Question: I've been searching the Internet for a while and found nothing, so I'm turning to you guys.
I was wondering how you can do a button like this with CSS (On/Off button example):

I already tried something like this :
HTML :
'''
<a class="button_tooltip" href="#">On</a>
<a class="button_tooltip" href="#">Off</a>
'''
CSS:
'''
a {
color: #76daff;
display: inline-block;
padding: 8px 16px;
position: relative;
text-decoration: none;
}
a {
color: #76daff;
}
a.button_tooltip {
background: #ccc none repeat scroll 0 0;
color: black;
}
a.button_tooltip::after {
border-top-color: #cccccc;
}
a.button_tooltip::after {
border-left: 8px solid transparent;
border-right: 8px solid transparent;
border-top: 8px solid #ccc;
content: "";
margin-left: -8px;
}
a.button_tooltip {
background: #cccccc none repeat scroll 0 0;
color: #000000;
}
a.button_tooltip::after {
border-left: 8px solid transparent;
border-right: 8px solid transparent;
border-top: 8px solid #ccc;
content: "";
}
a.button_tooltip::after {
border-top-color: #cccccc;
}
'''
But only gave me the square without the little triangle underneath.
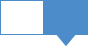
Answer: This is easily possible with 2 elements and using a pseudo element to get the arrow bit underneath to show.
It doesn't take a great deal of HTML/CSS to complete and can easily be changed to work as an input or as an '<a>' tag. Whatever your requirements are.
'''
$(document).ready(function() {
$('.btn').click(function() {
$('.btn').toggleClass('active');
});
});
'''
'''
.container {
width: 200px;
height: 100px;
}
.btn {
width: 100px;
height: 100px;
box-sizing: border-box;
border: 1px solid blue;
float: left;
cursor: pointer;
}
.active {
background: blue;
position: relative;
}
.active:before {
content: '';
position: absolute;
width: 50px;
height: 50px;
transform: rotate(45deg);
bottom: -10px;
left: 25px;
background: blue;
}
'''
'''
<script src="https://ajax.googleapis.com/ajax/libs/jquery/2.1.1/jquery.min.js"></script>
<div class="container">
<div class="btn"></div>
<div class="btn active"></div>
</div>
'''